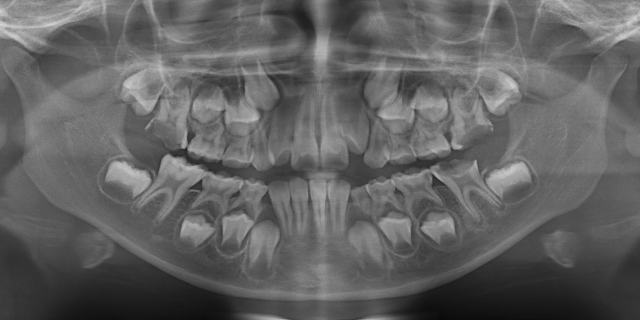
child